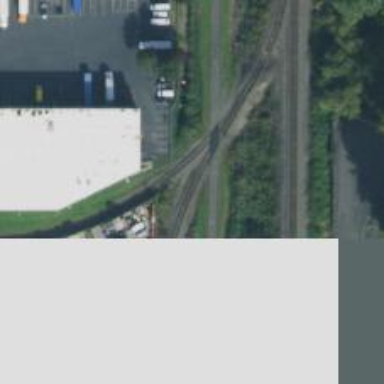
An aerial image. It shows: Railway spur service.